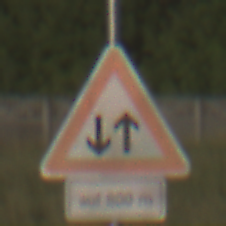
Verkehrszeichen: Gegenverkehr
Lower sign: LaengeEinerStrecke5
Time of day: MorningAfternoon
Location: Outdoor (Nature)
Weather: Clear
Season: NotSpecified
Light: Natural